Field crop: tomato
Growth stage: 2
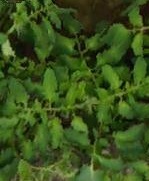
Species: tomato